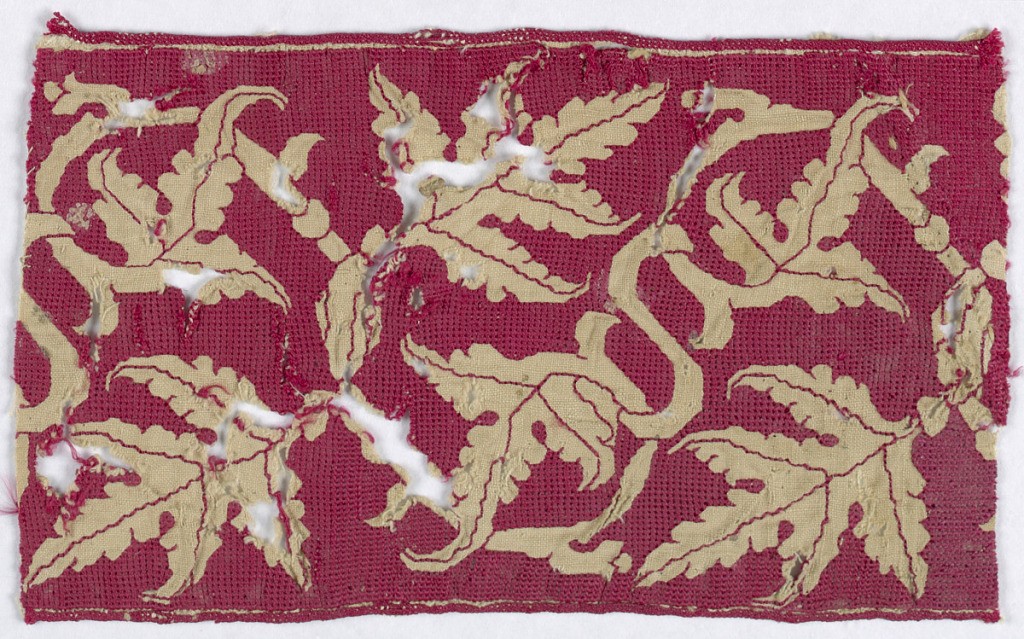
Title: Fragment
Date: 16th or 17th century
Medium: silk on linen Technique: embroidered
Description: Border fragment showing entwined and pointed leaves in reserve on a red embroidered ground.